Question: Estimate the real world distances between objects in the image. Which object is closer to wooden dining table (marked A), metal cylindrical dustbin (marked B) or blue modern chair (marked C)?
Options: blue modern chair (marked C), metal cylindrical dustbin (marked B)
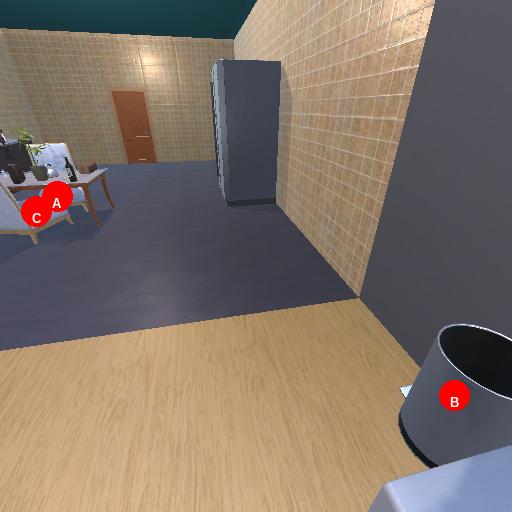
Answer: blue modern chair (marked C)